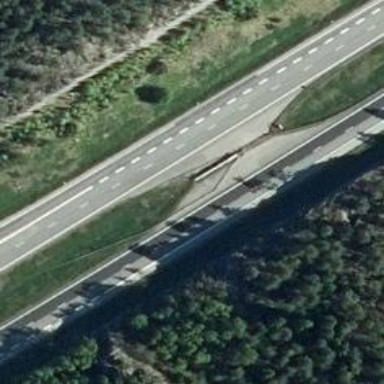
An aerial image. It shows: Motorway.